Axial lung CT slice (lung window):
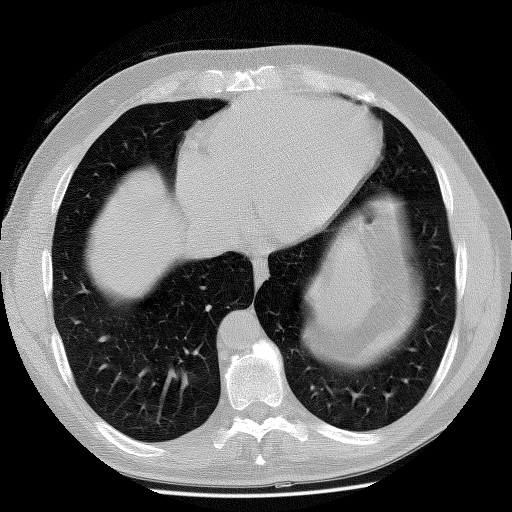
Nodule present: no